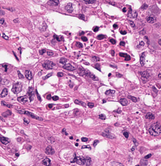
Tumor epithelial tissue: yes
Tumor-associated stroma tissue: no
Normal tissue: no